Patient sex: M
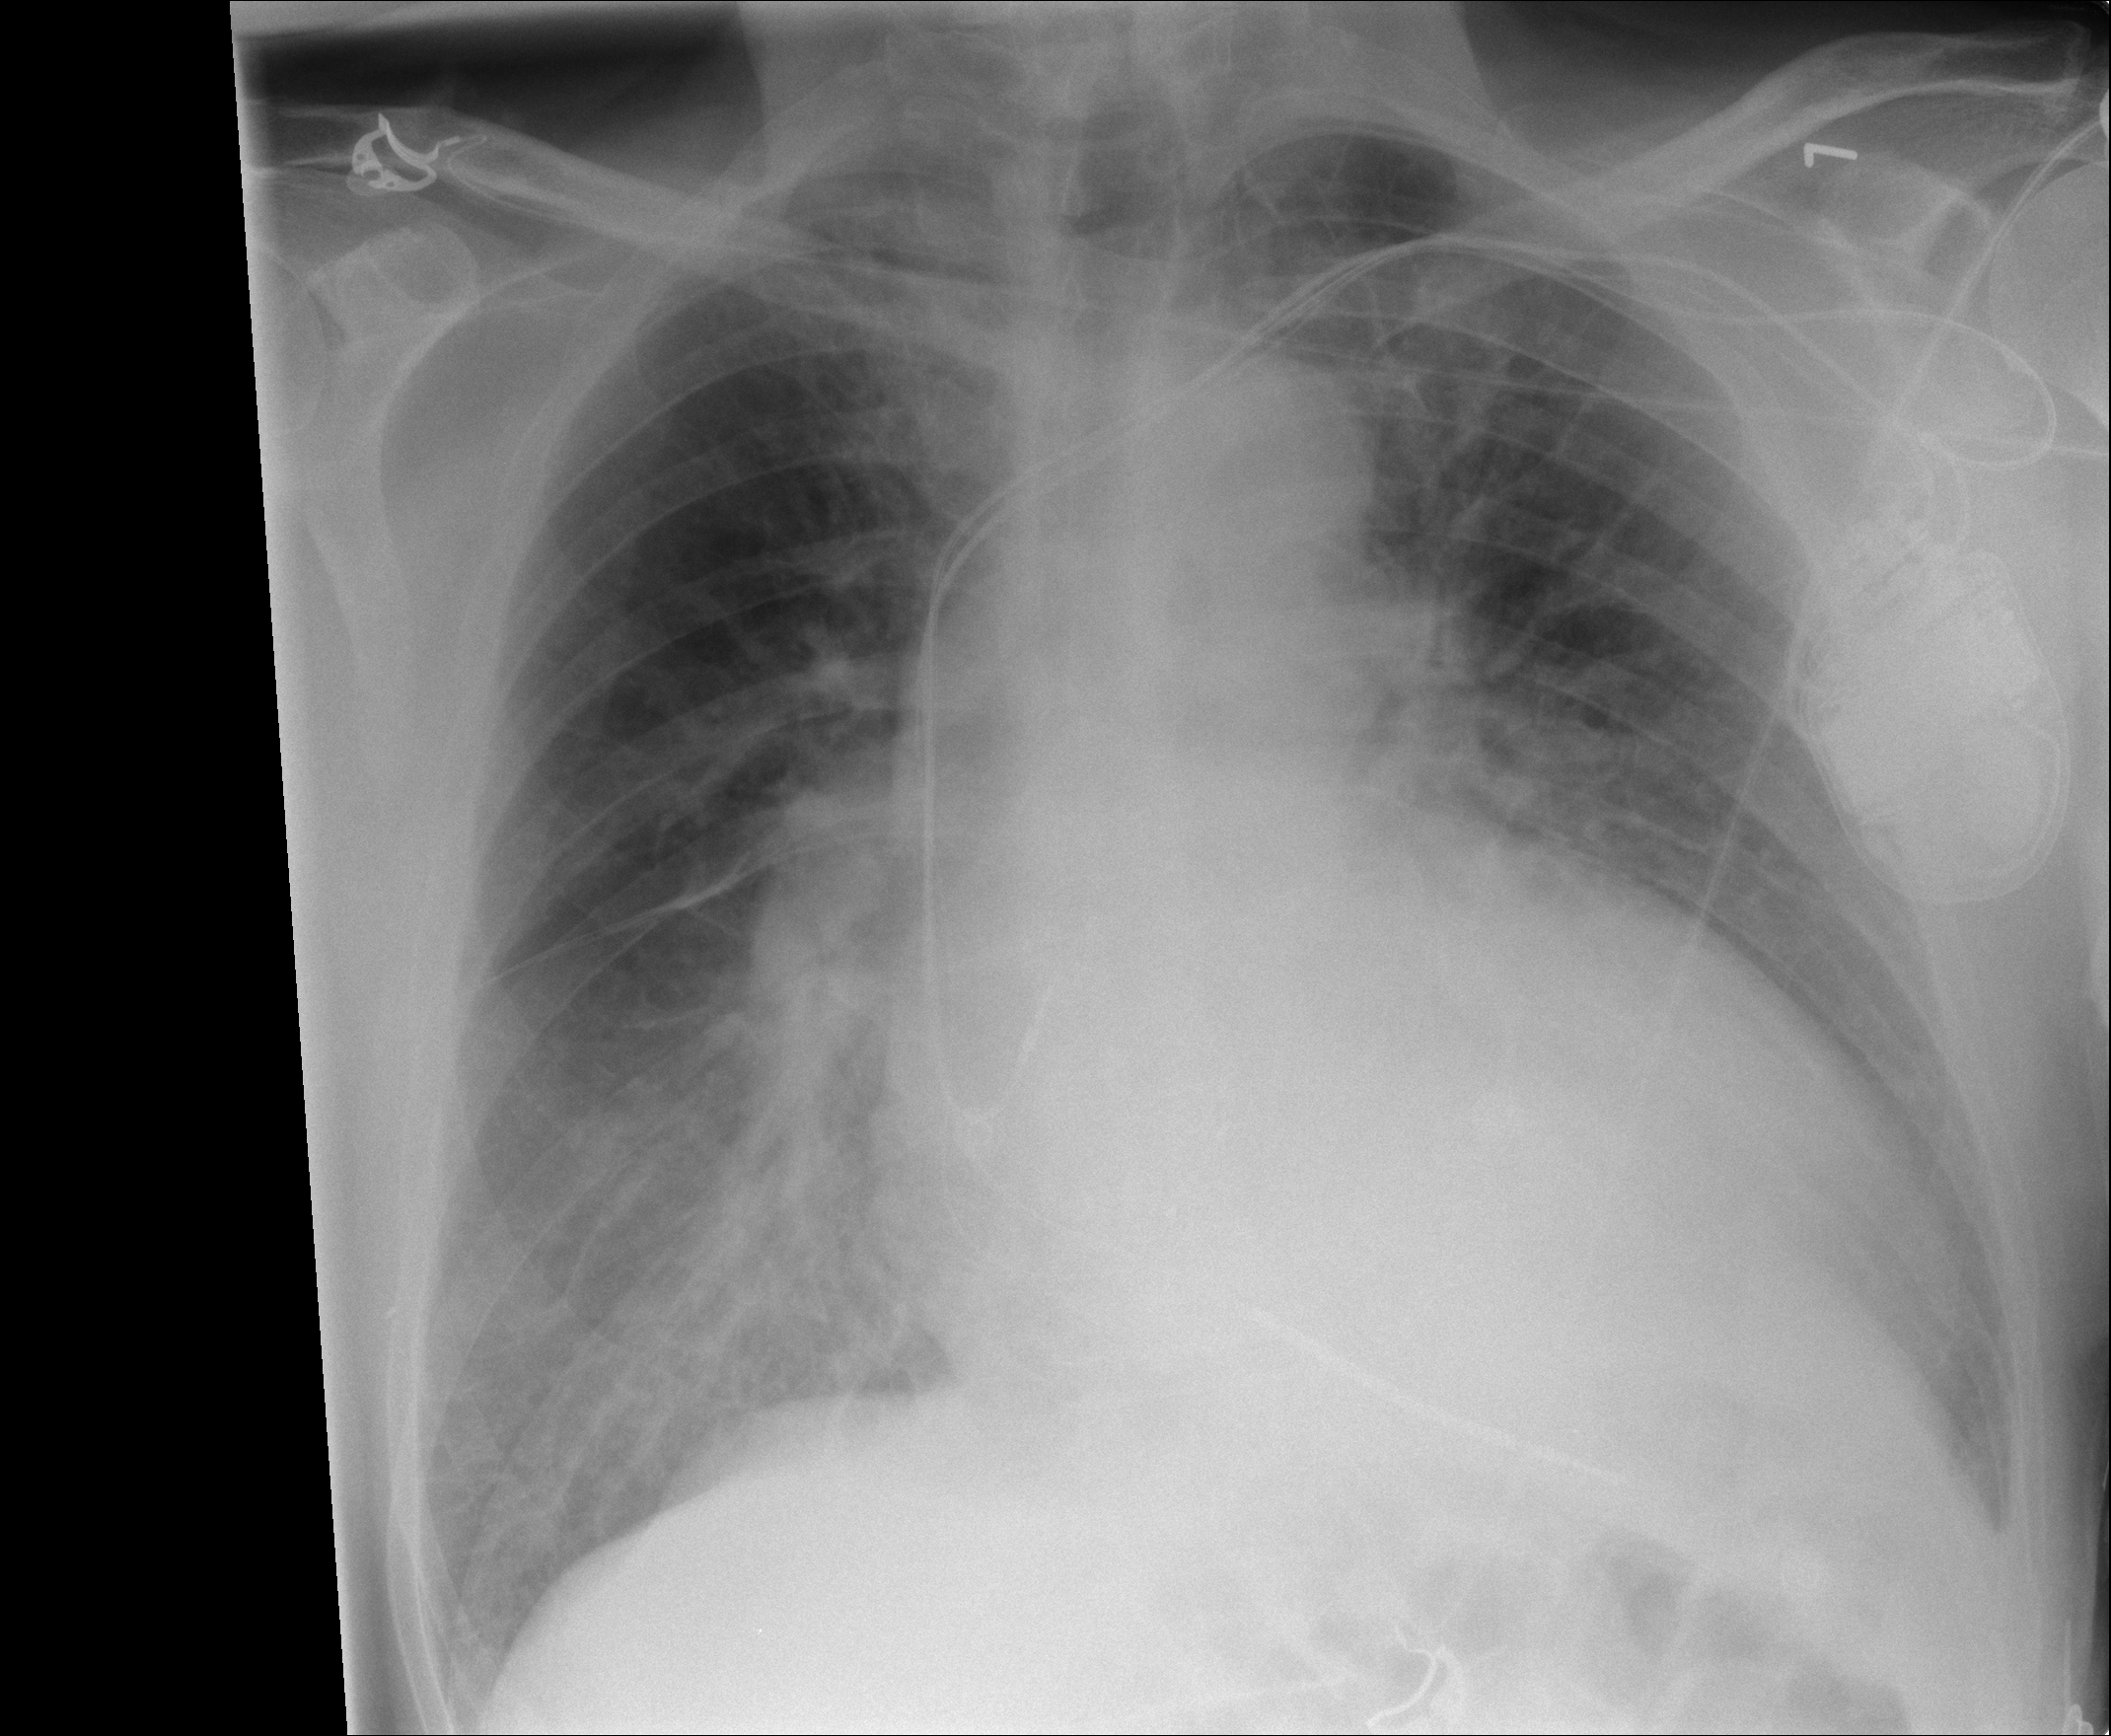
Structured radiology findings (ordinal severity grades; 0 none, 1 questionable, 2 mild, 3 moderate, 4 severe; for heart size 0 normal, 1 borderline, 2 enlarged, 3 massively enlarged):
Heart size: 3
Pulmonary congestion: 2
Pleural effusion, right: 1
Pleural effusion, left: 1
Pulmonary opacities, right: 0
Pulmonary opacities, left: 0
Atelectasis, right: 2
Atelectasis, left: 2